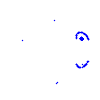
Particle: pion